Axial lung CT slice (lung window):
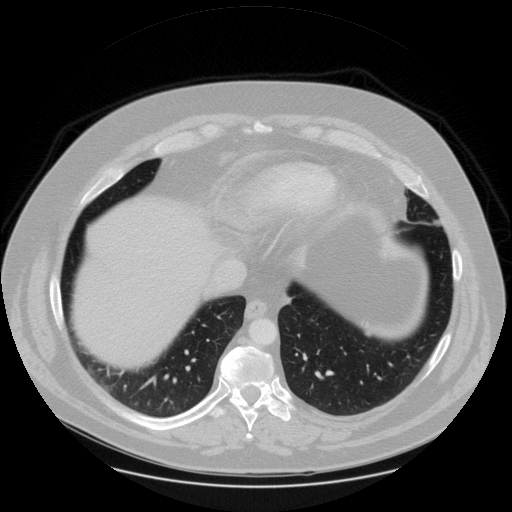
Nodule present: yes
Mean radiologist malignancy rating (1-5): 2